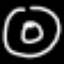
Label: donut